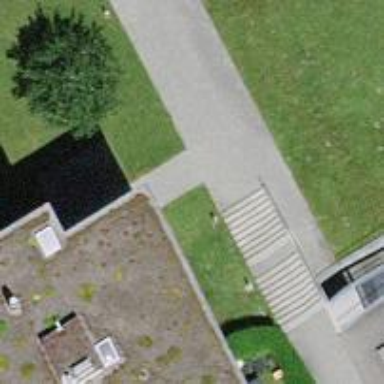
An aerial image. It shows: Set of steps on the road.